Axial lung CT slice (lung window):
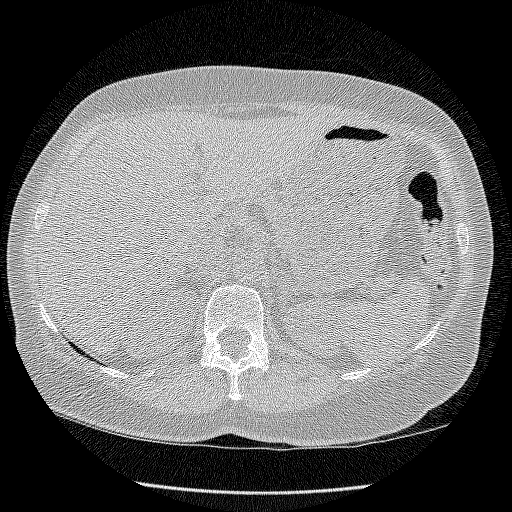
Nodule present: no